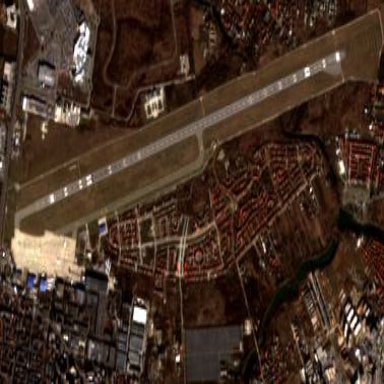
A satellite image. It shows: International aerodrome airport.